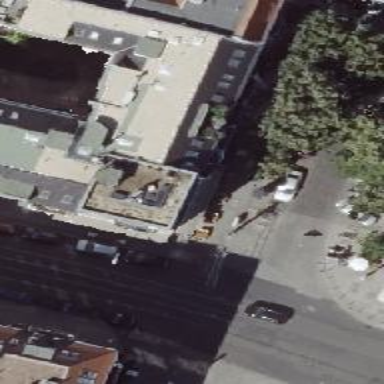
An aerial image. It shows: Restaurant.